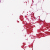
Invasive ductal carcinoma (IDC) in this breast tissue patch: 0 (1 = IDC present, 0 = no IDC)